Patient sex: M
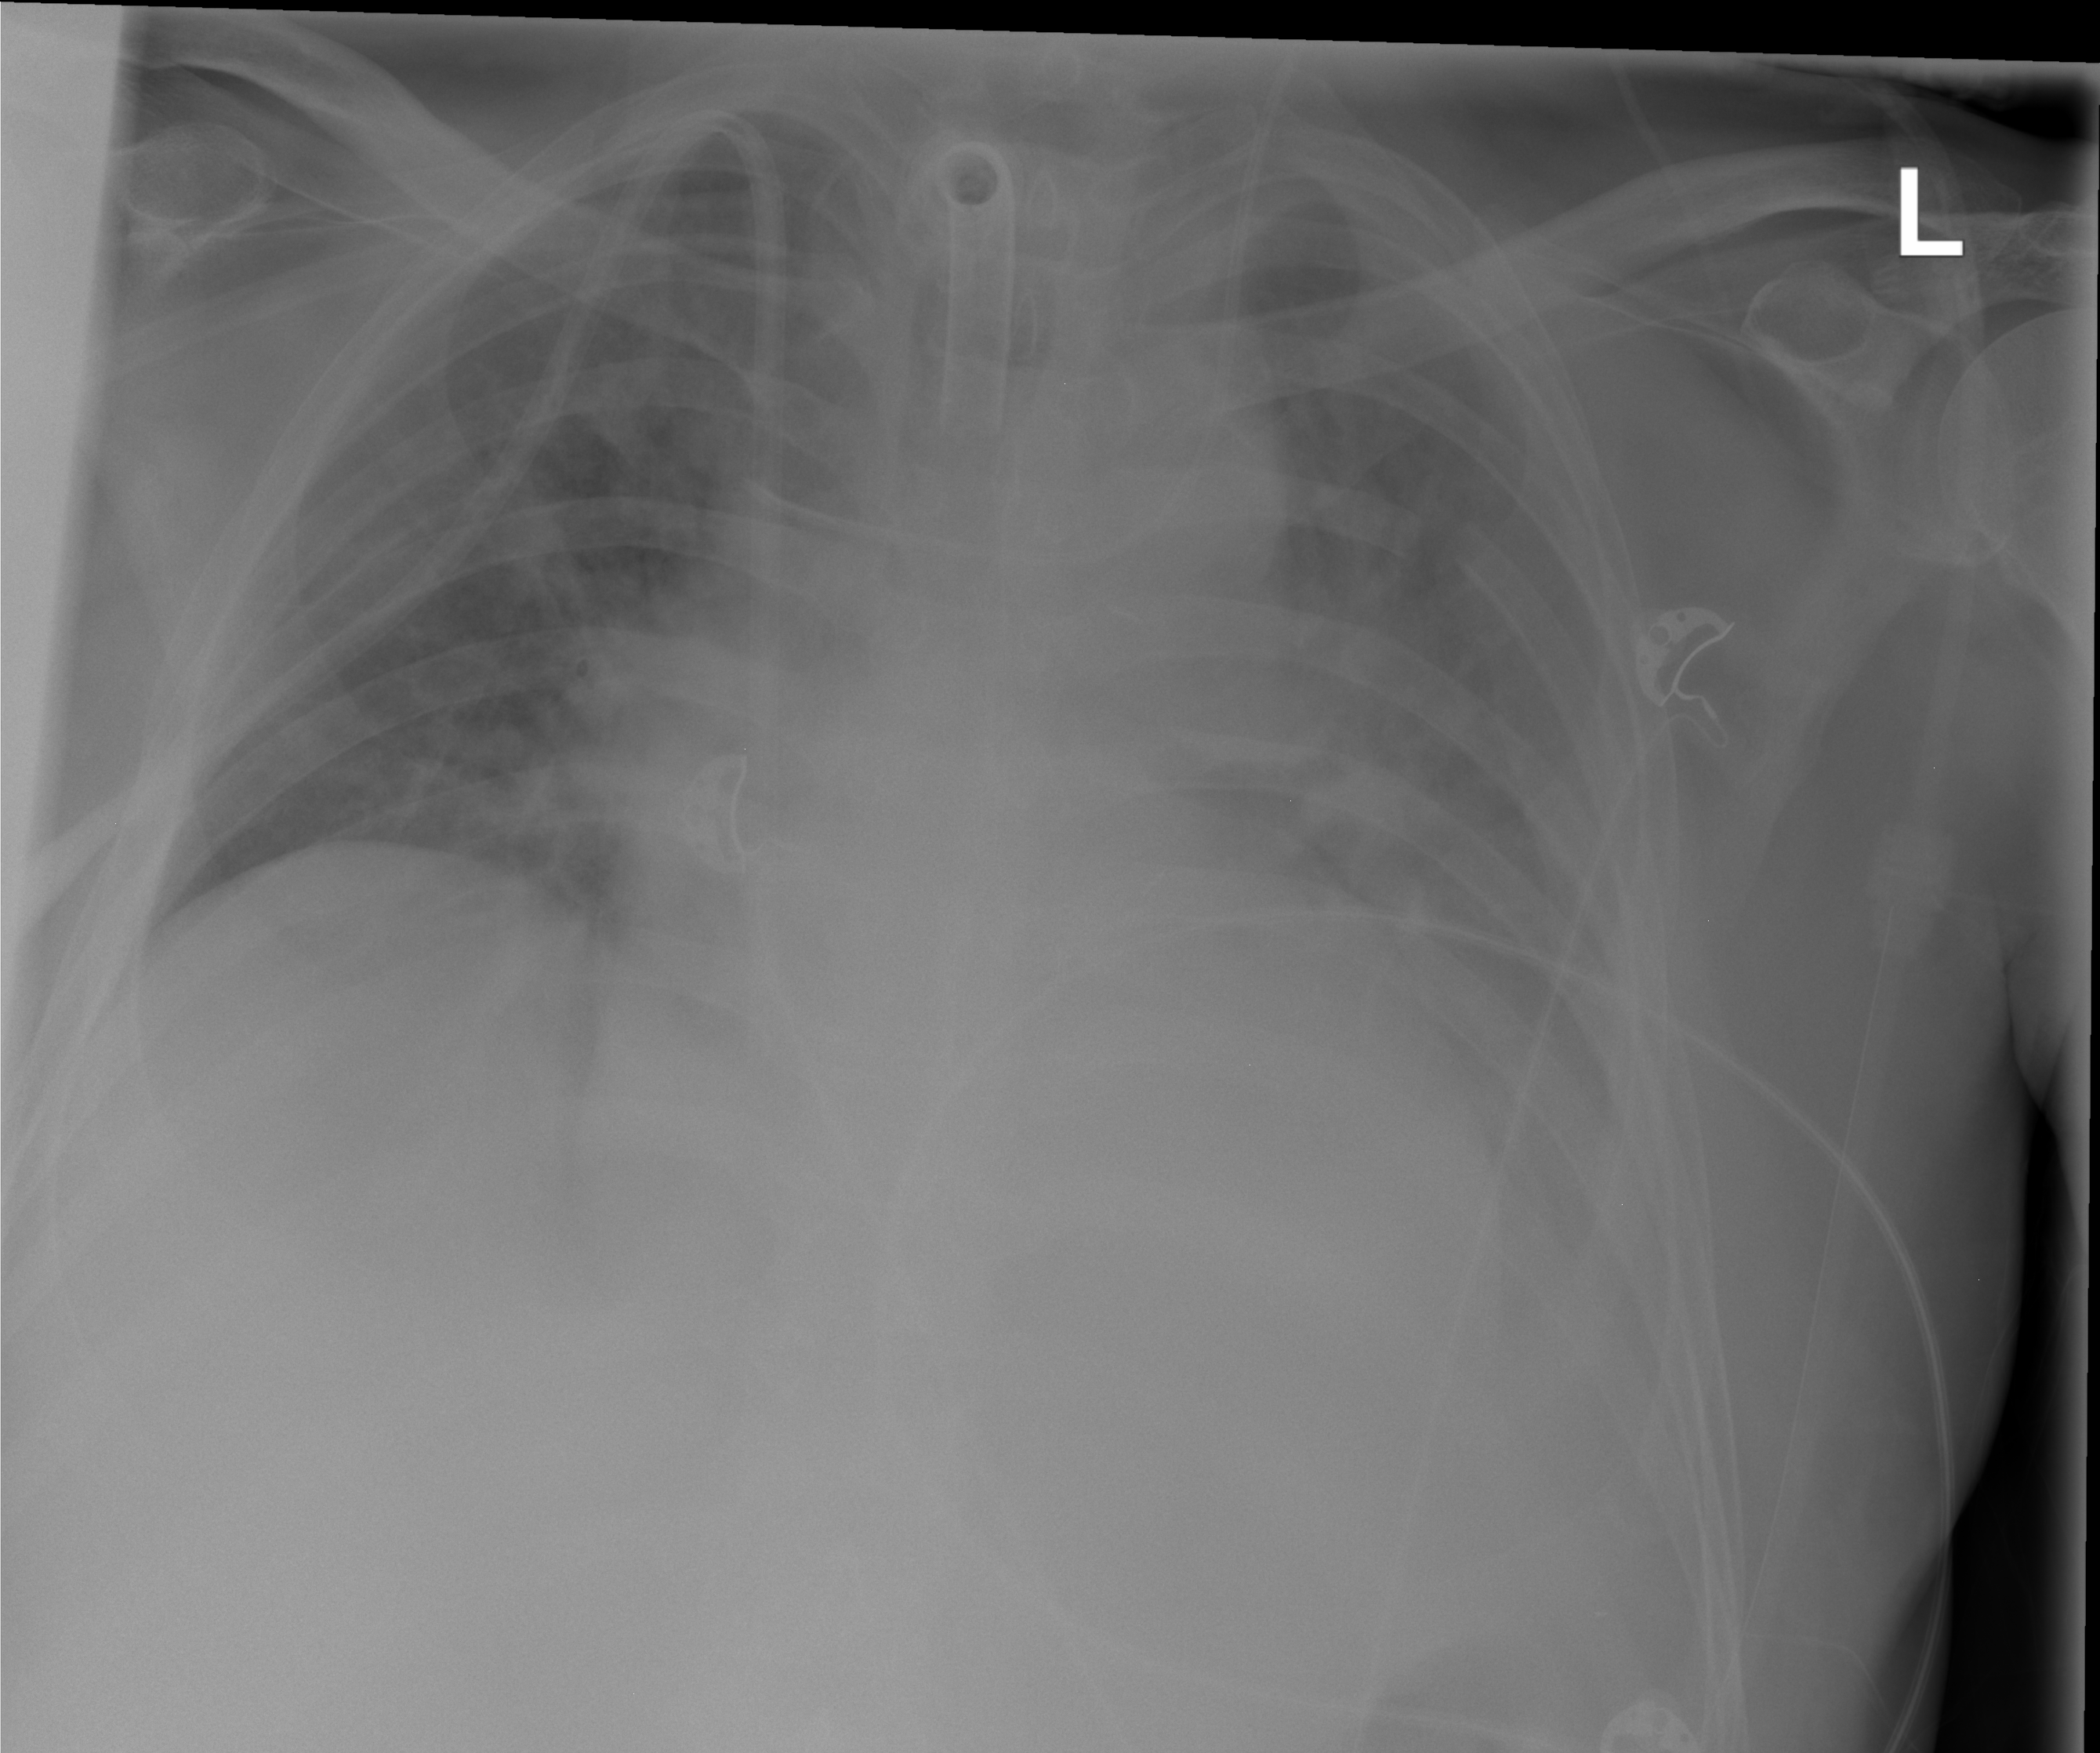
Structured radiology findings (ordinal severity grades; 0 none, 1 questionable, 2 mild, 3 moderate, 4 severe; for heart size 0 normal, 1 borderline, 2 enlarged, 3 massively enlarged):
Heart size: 2
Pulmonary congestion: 2
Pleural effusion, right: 0
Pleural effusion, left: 2
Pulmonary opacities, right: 0
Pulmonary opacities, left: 0
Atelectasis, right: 2
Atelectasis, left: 3